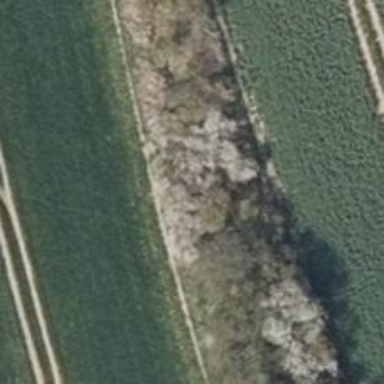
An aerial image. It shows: Row of deciduous broadleaved trees.